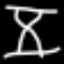
Label: hourglass